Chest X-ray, PA view. Patient: 54 years old, sex F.
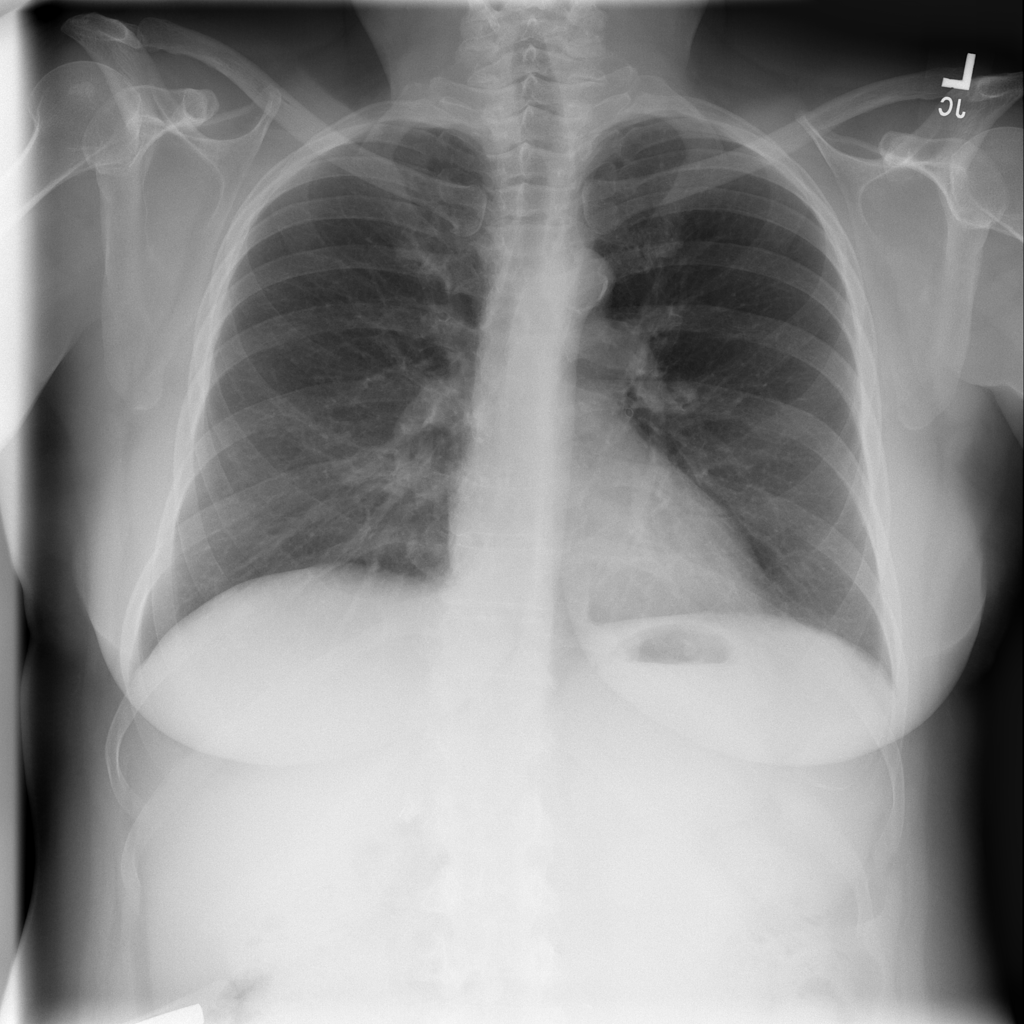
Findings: No Finding